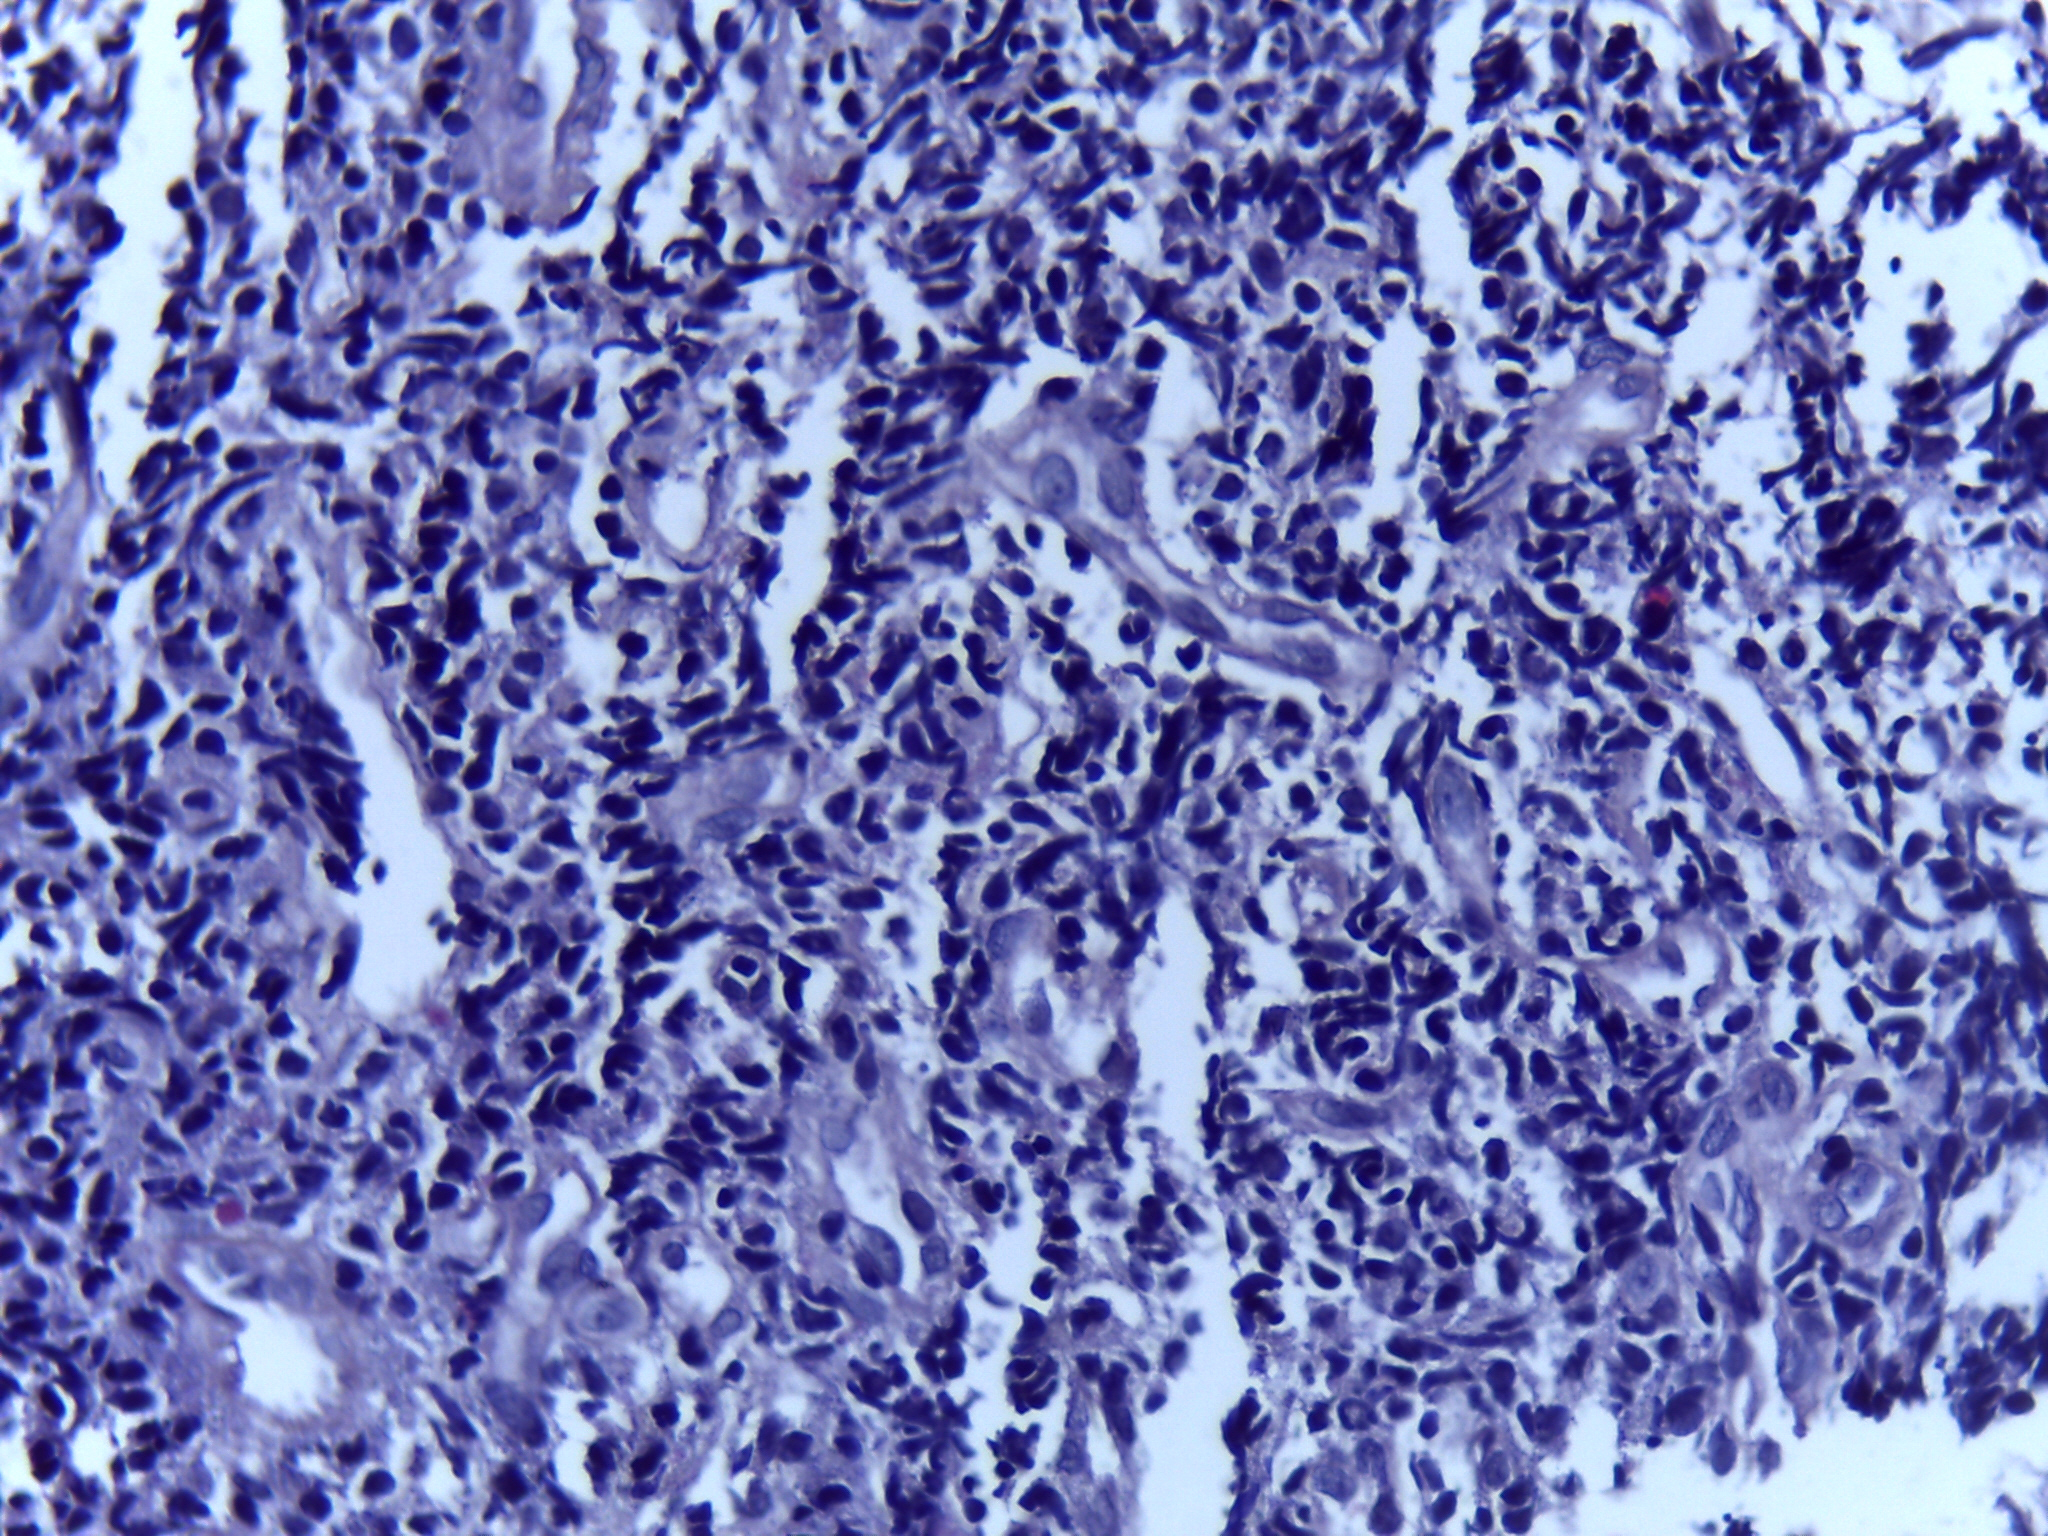
Diagnosis: OSCC